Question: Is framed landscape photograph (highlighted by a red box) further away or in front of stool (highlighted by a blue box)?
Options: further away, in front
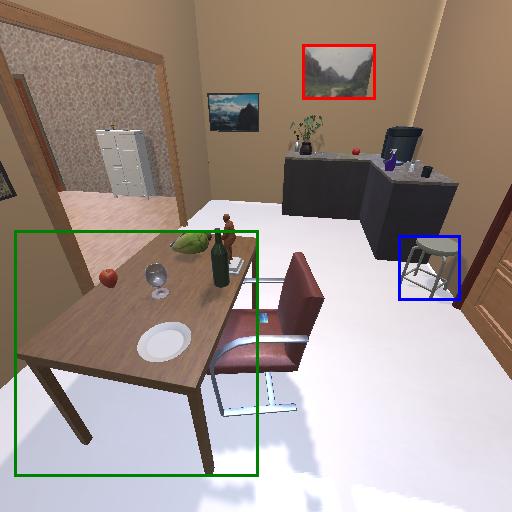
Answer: further away